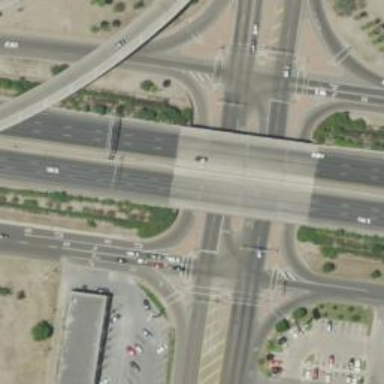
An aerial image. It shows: Turnaround junction.